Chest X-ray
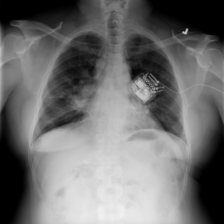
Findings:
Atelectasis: negative
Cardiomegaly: negative
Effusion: negative
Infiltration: negative
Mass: negative
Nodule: negative
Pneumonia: negative
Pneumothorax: negative
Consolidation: positive
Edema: negative
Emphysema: negative
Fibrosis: negative
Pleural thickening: negative
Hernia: negative